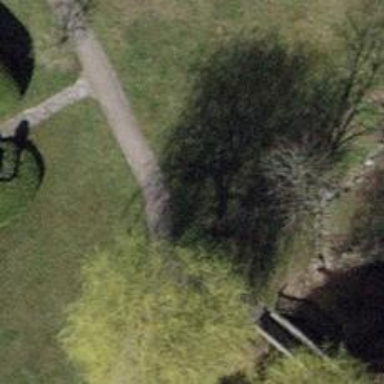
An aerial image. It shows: Path leading to bridge.